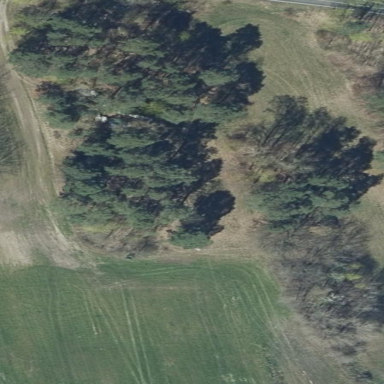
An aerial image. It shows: Forest area.